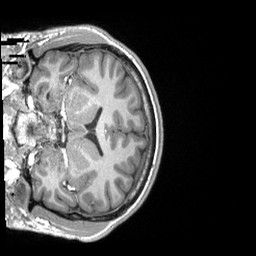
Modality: T1w
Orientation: coronal
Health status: ill
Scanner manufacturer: siemens
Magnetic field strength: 3 T
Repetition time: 2.3 s
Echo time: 0.00243 s